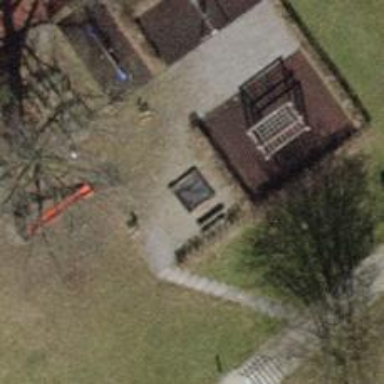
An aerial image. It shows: Sandpit at the playground.